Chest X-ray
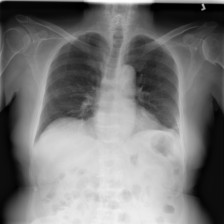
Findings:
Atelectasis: positive
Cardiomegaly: negative
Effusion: negative
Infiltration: negative
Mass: negative
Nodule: negative
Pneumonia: negative
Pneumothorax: negative
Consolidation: negative
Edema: negative
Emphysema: negative
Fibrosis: negative
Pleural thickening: negative
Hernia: negative